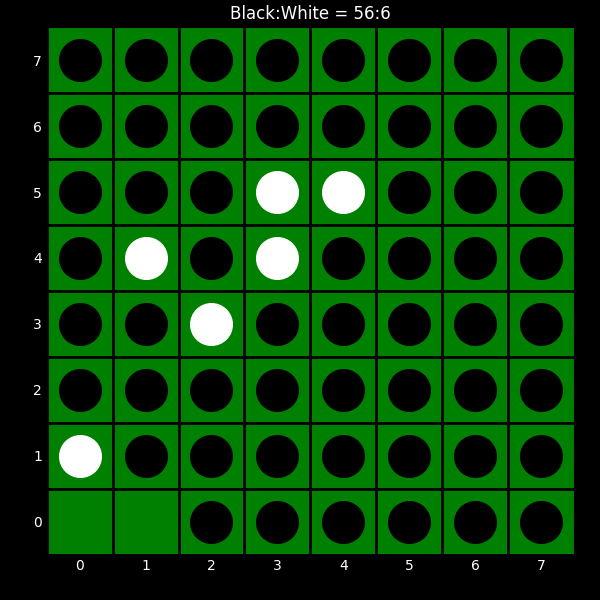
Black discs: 56
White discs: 6